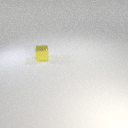
small yellow metal cube